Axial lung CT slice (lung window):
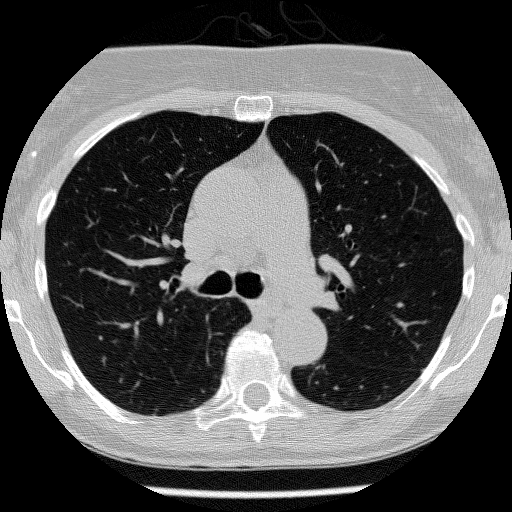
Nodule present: no